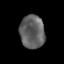
Tissue: prostate
Cell type: T cells
Senescence score: 0.3353
Nuclear area (px): 801
Mean DAPI intensity: 97.429